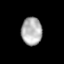
Tissue: lung
Cell type: Others
Senescence score: 0.2425
Nuclear area (px): 560
Mean DAPI intensity: 177.041